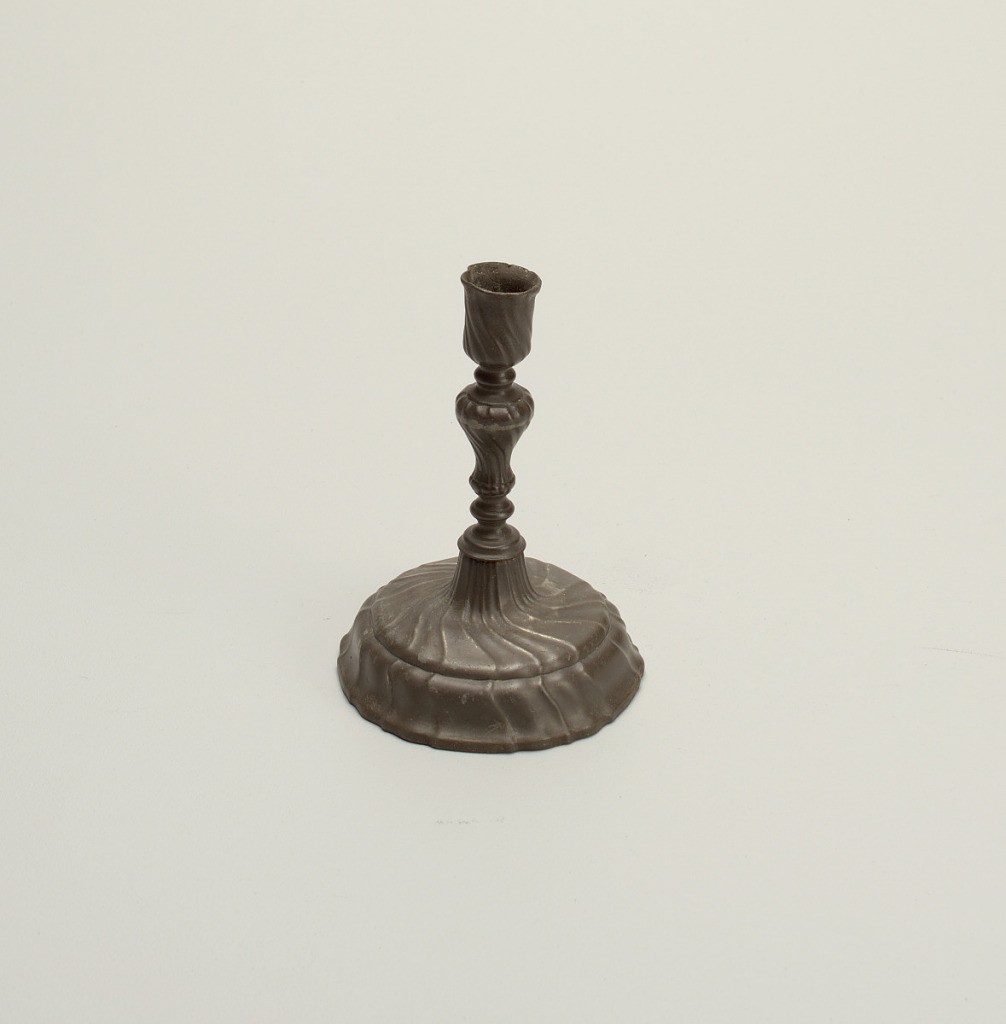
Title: Candlestick
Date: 1850–1900
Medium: Pewter
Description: Gadrooned spreading foot, baluster stem and rimless candle socket.